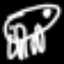
Label: frog